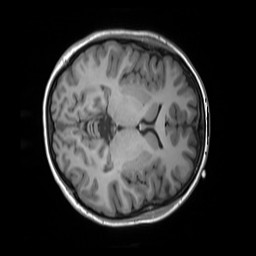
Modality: T1w
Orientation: axial
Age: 22
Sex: female
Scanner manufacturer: siemens
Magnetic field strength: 3 T
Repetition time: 1.55 s
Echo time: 0.00234 s